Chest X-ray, PA view. Patient: 48 years old, sex F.
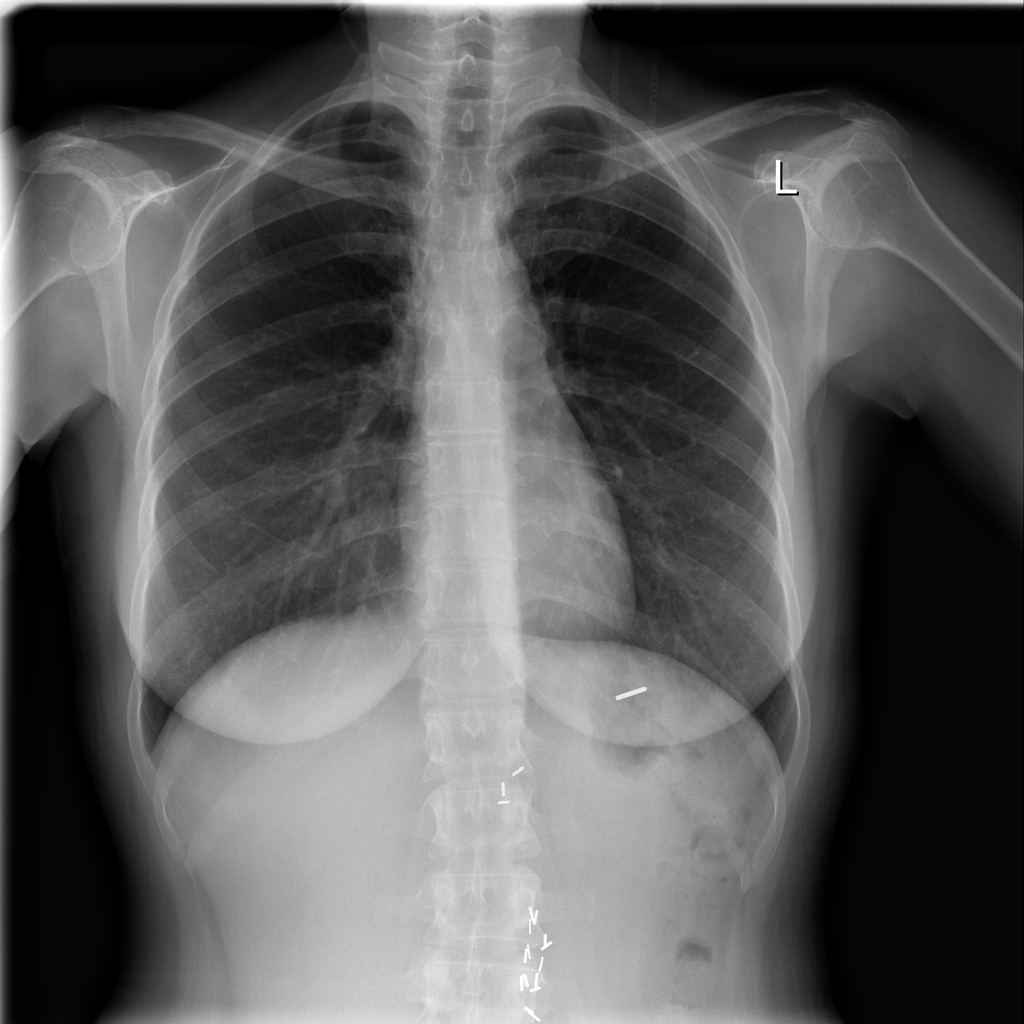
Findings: No Finding